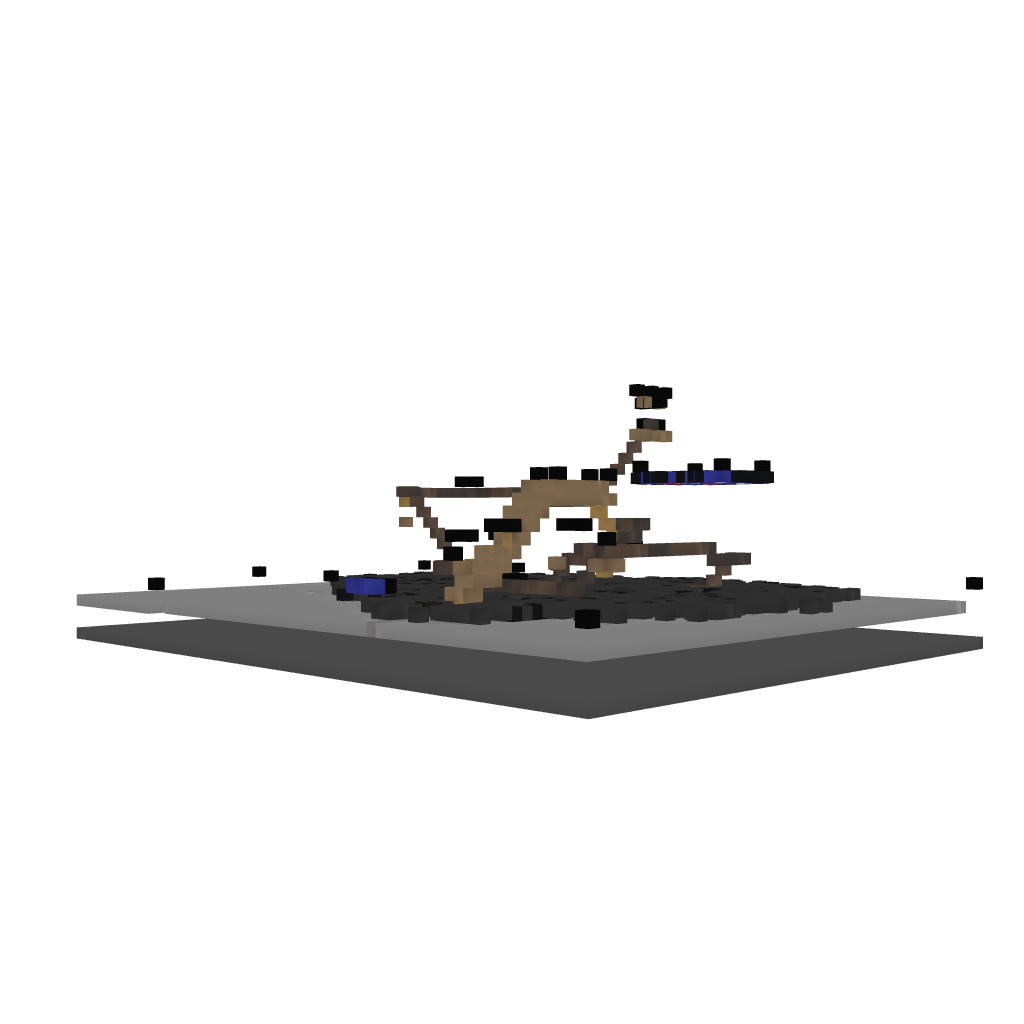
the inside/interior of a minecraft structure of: Monster Roller Coaster